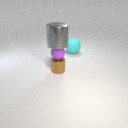
large gray metal cylinder above small purple rubber sphere